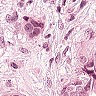
Metastatic tissue present: yes